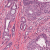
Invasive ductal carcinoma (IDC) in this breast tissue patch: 1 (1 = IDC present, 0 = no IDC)